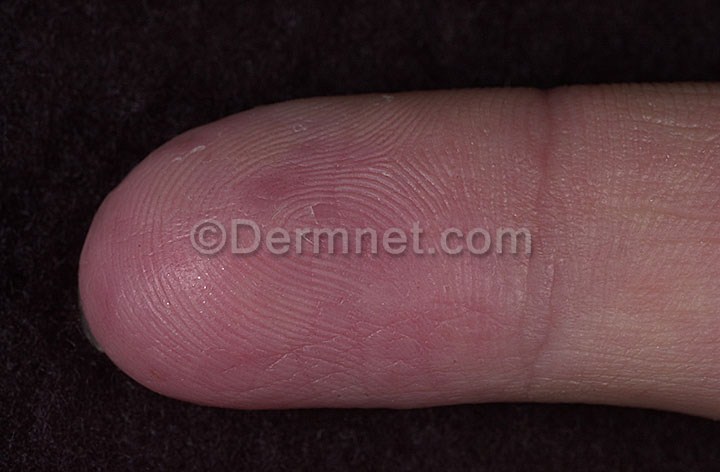
Disease: Eczema Photos